Question: I want to include html-comment in my view (mvc3-app):
'''
<!-- comment -->
'''
but Razor delete this code on render page. I try to use
'''
@Html.Raw ("<!-- Comment -->")
'''
but without result.
p.s. i need to use comment for google-adsense targeting.
Add Html.Raw result
Left side -> VS code. Right side -> FireBug

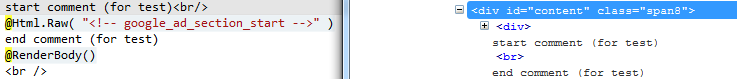
Answer: Razor view engine deletes from resulting markup 'server-side' comments within a '@* ... *@' block, but it keeps 'client-side' comments (i.e. HTML comments) - '<!-- ... -->'.
They can be deleted by your browser markup viewer. Try to open full page markup or view it in another tool.